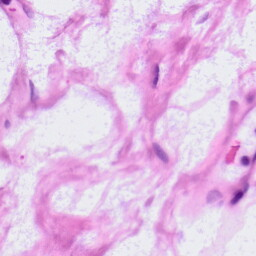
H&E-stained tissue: LymphNode